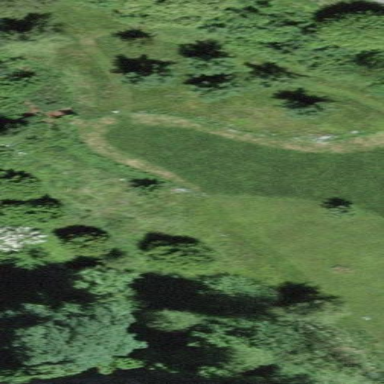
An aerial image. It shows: Picturesque grassland.